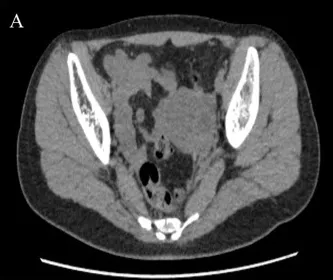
Preoperative CT, Heterotopic left kidney with congenital renal dysplasia and hydronephrosis; poorly visualized the left adnexa. (A) Plain CT.
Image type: radiology (ct)